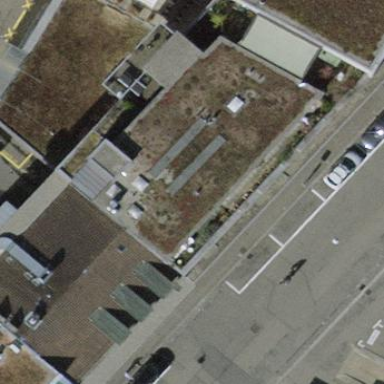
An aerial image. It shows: Commercial building.